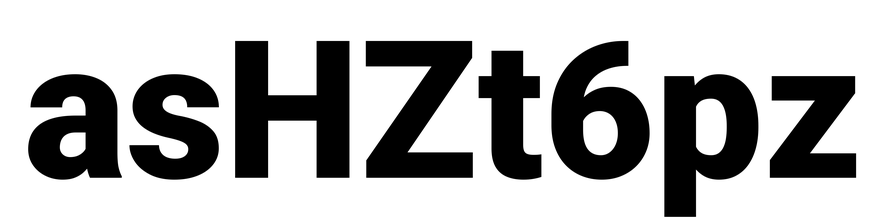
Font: Roboto_Black